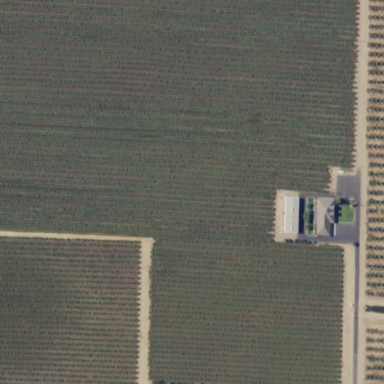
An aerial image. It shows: Beautiful vineyard in the countryside.